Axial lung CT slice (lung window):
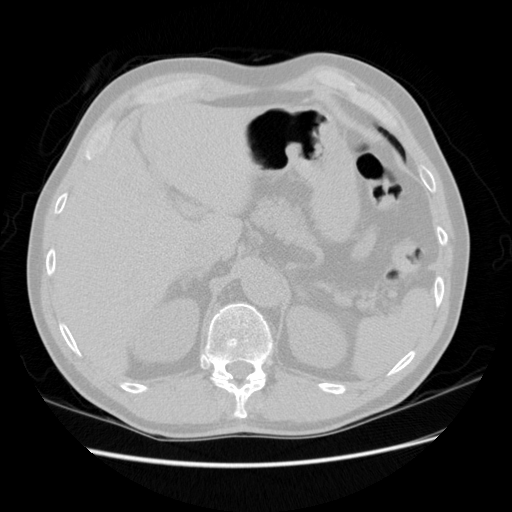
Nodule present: no